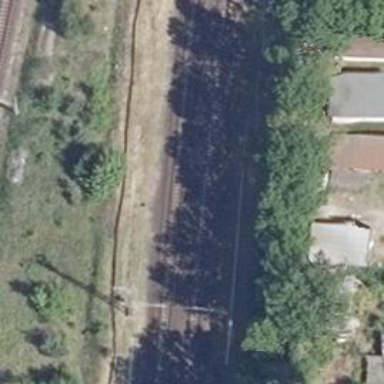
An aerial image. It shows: Railway signal.